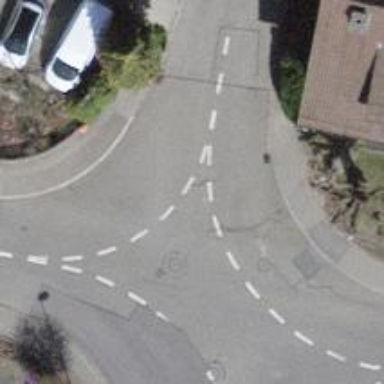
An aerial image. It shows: Residential road with asphalt surface.